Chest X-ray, PA view. Patient: 50 years old, sex F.
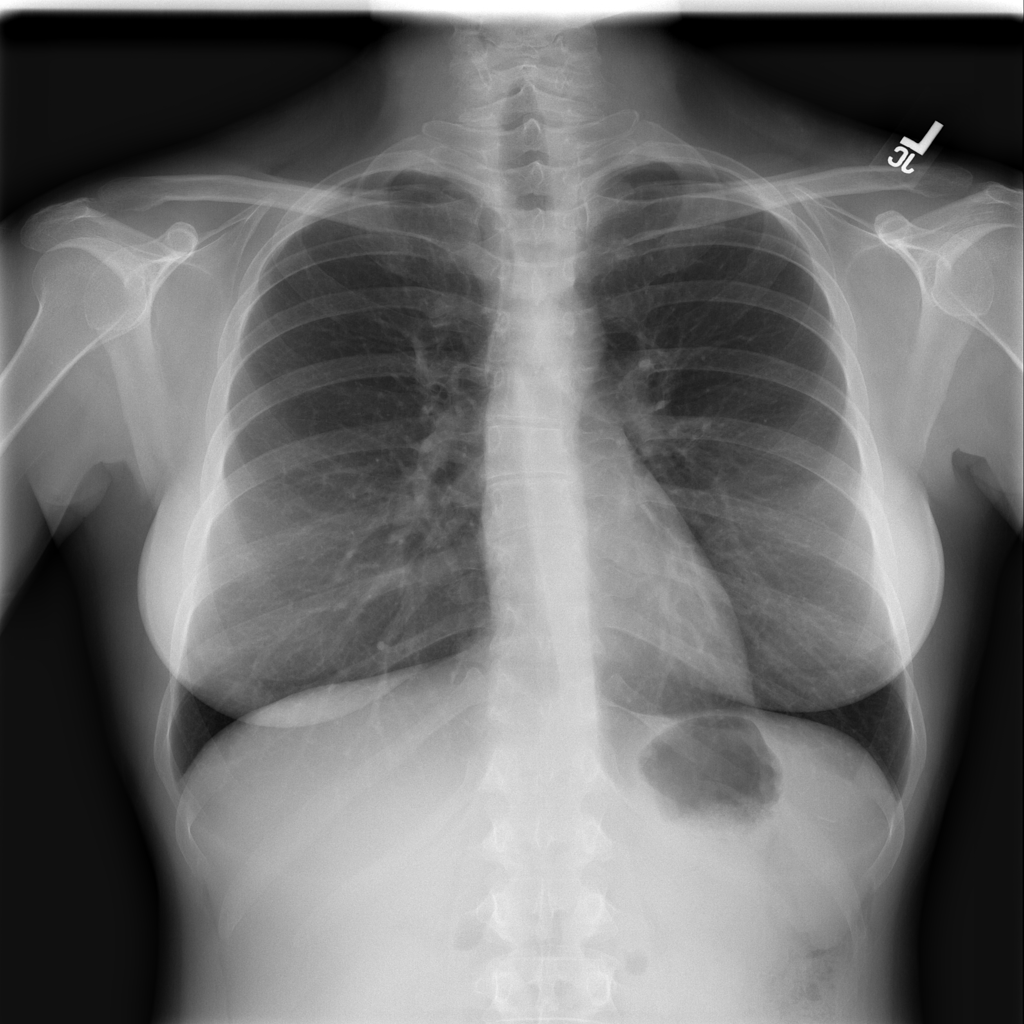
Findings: No Finding